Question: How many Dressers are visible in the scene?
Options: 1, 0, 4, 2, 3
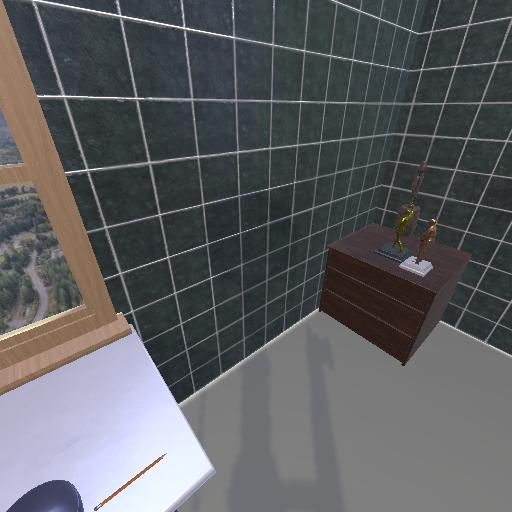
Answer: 1